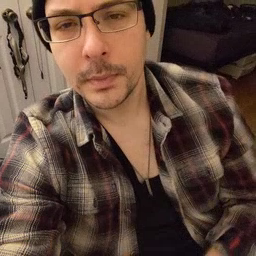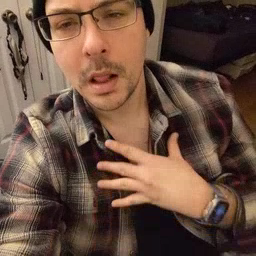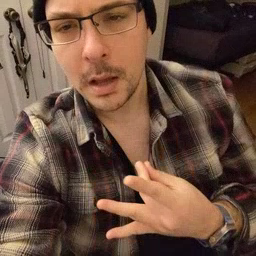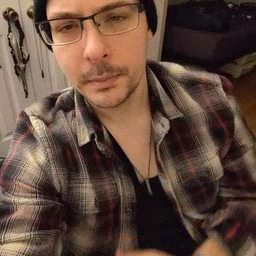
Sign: like